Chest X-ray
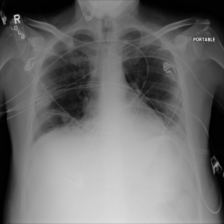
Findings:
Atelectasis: positive
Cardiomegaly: negative
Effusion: negative
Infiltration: negative
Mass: negative
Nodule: positive
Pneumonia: negative
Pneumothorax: negative
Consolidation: negative
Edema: negative
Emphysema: negative
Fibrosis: negative
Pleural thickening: negative
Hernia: negative